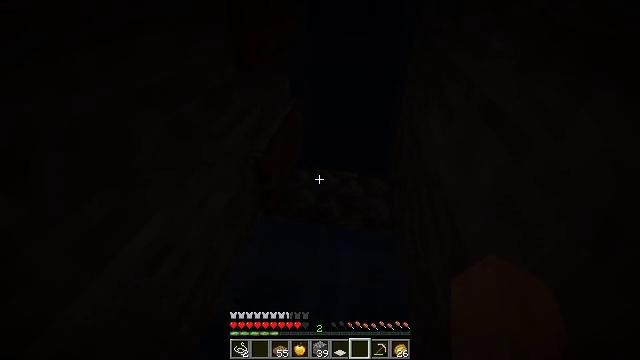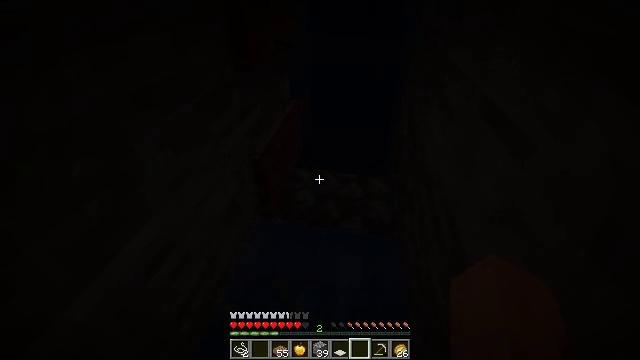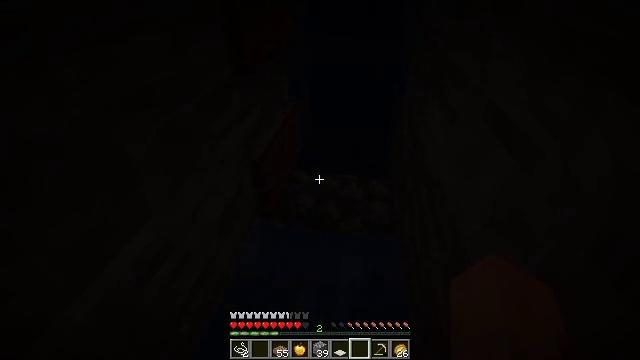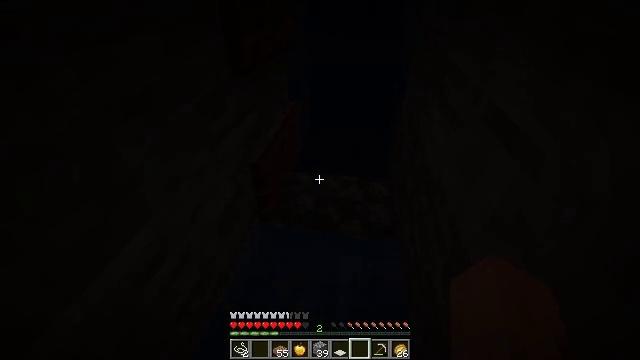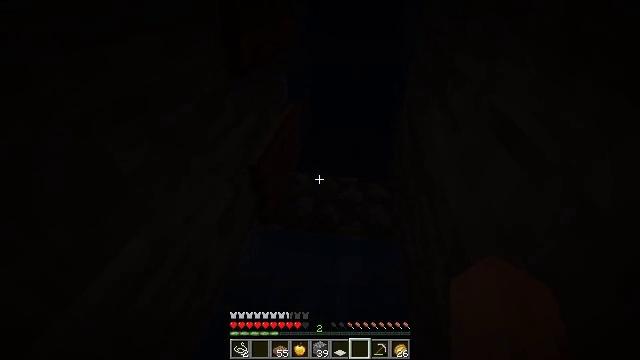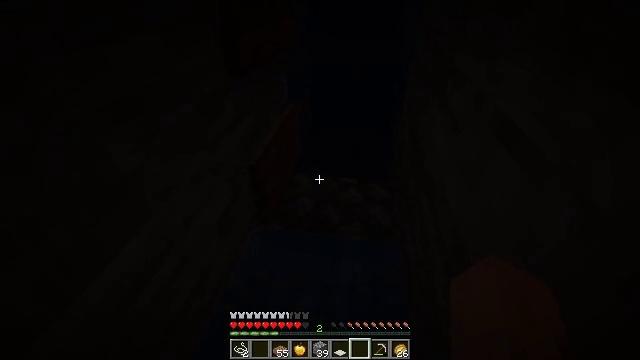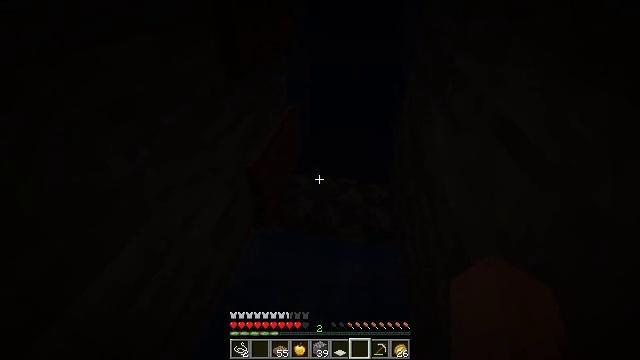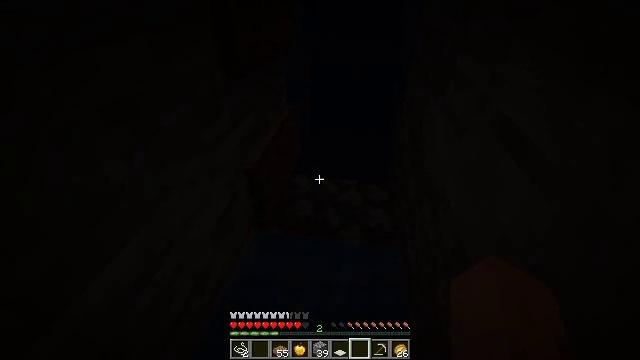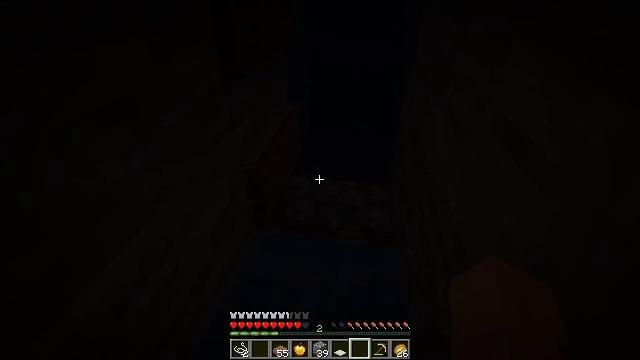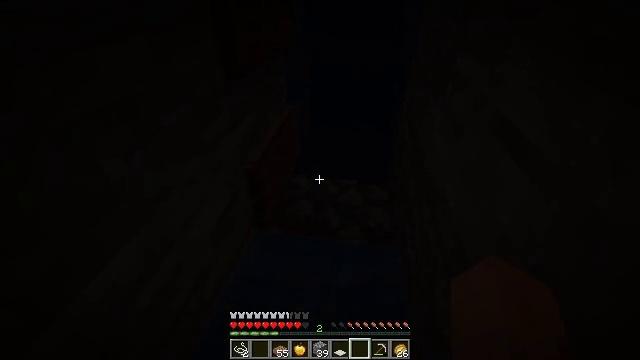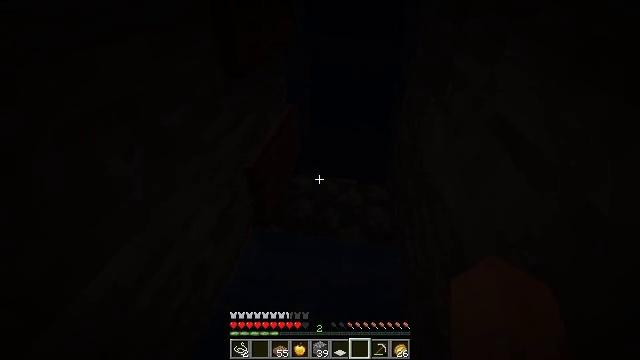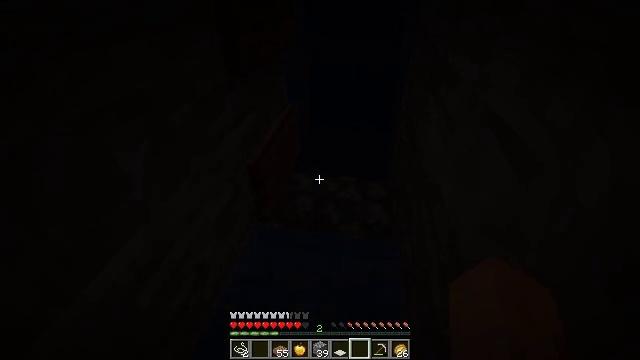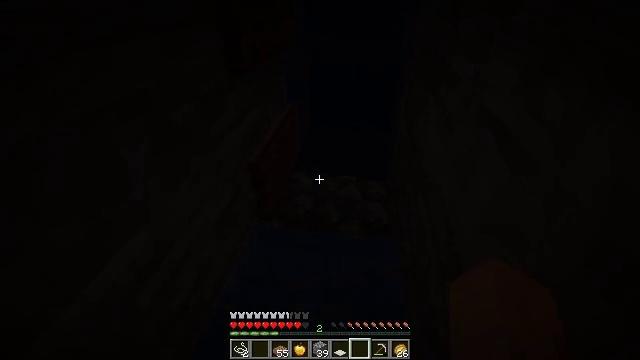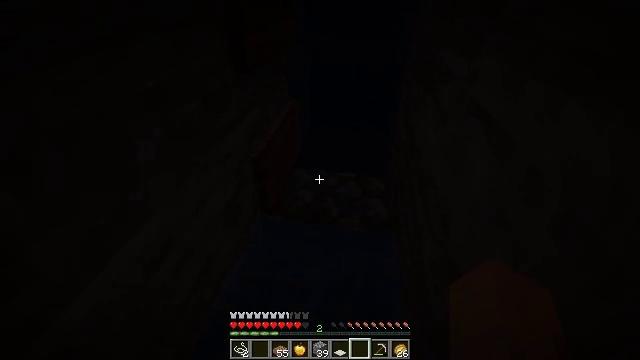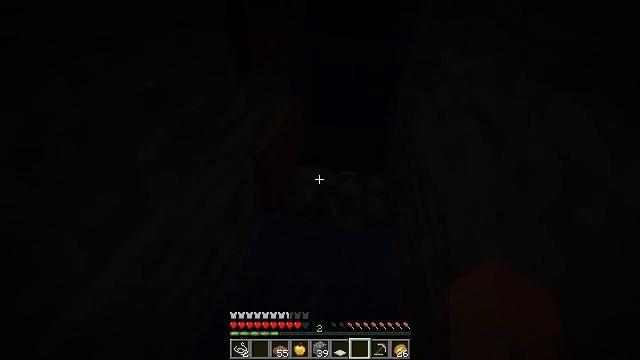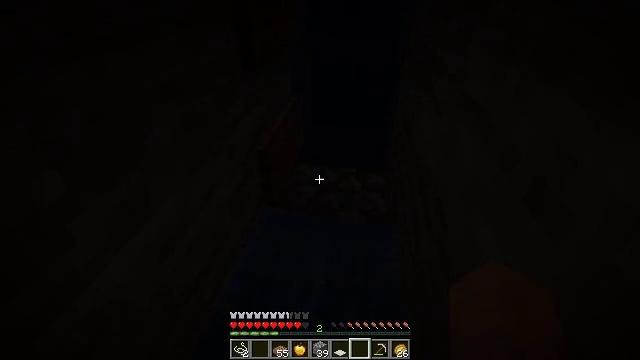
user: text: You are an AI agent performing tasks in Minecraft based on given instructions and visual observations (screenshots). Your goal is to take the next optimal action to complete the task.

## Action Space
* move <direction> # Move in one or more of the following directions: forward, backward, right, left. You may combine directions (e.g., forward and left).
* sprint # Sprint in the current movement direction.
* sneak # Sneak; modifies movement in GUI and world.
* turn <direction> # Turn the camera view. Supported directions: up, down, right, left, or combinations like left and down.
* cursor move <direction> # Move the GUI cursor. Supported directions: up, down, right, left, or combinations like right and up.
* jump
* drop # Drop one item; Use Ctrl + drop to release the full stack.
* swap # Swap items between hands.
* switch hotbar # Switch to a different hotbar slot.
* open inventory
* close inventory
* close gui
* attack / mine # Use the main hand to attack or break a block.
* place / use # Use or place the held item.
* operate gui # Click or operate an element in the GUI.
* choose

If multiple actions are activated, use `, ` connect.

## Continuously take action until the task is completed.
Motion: motion action
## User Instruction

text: Break the jungle wall sign to remove it.
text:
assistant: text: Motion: no_op
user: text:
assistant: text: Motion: no_op
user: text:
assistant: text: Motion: no_op
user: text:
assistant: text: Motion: no_op
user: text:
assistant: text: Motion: no_op
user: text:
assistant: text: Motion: no_op
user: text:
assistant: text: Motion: no_op
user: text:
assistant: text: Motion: move back
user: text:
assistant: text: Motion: move back
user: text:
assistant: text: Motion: move back
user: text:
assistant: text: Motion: move back
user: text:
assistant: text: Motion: move back
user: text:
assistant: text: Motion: move back
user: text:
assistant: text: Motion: move back
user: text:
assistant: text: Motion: no_op
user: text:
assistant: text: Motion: no_op
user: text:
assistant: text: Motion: no_op
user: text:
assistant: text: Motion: no_op
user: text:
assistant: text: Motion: no_op
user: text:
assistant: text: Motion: no_op
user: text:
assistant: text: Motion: no_op
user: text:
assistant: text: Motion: no_op
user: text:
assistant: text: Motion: no_op
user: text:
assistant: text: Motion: no_op
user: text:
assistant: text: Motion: no_op
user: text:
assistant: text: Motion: no_op
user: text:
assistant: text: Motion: no_op
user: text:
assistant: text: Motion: turn down
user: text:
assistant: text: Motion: turn down
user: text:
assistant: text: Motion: no_op